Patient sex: M
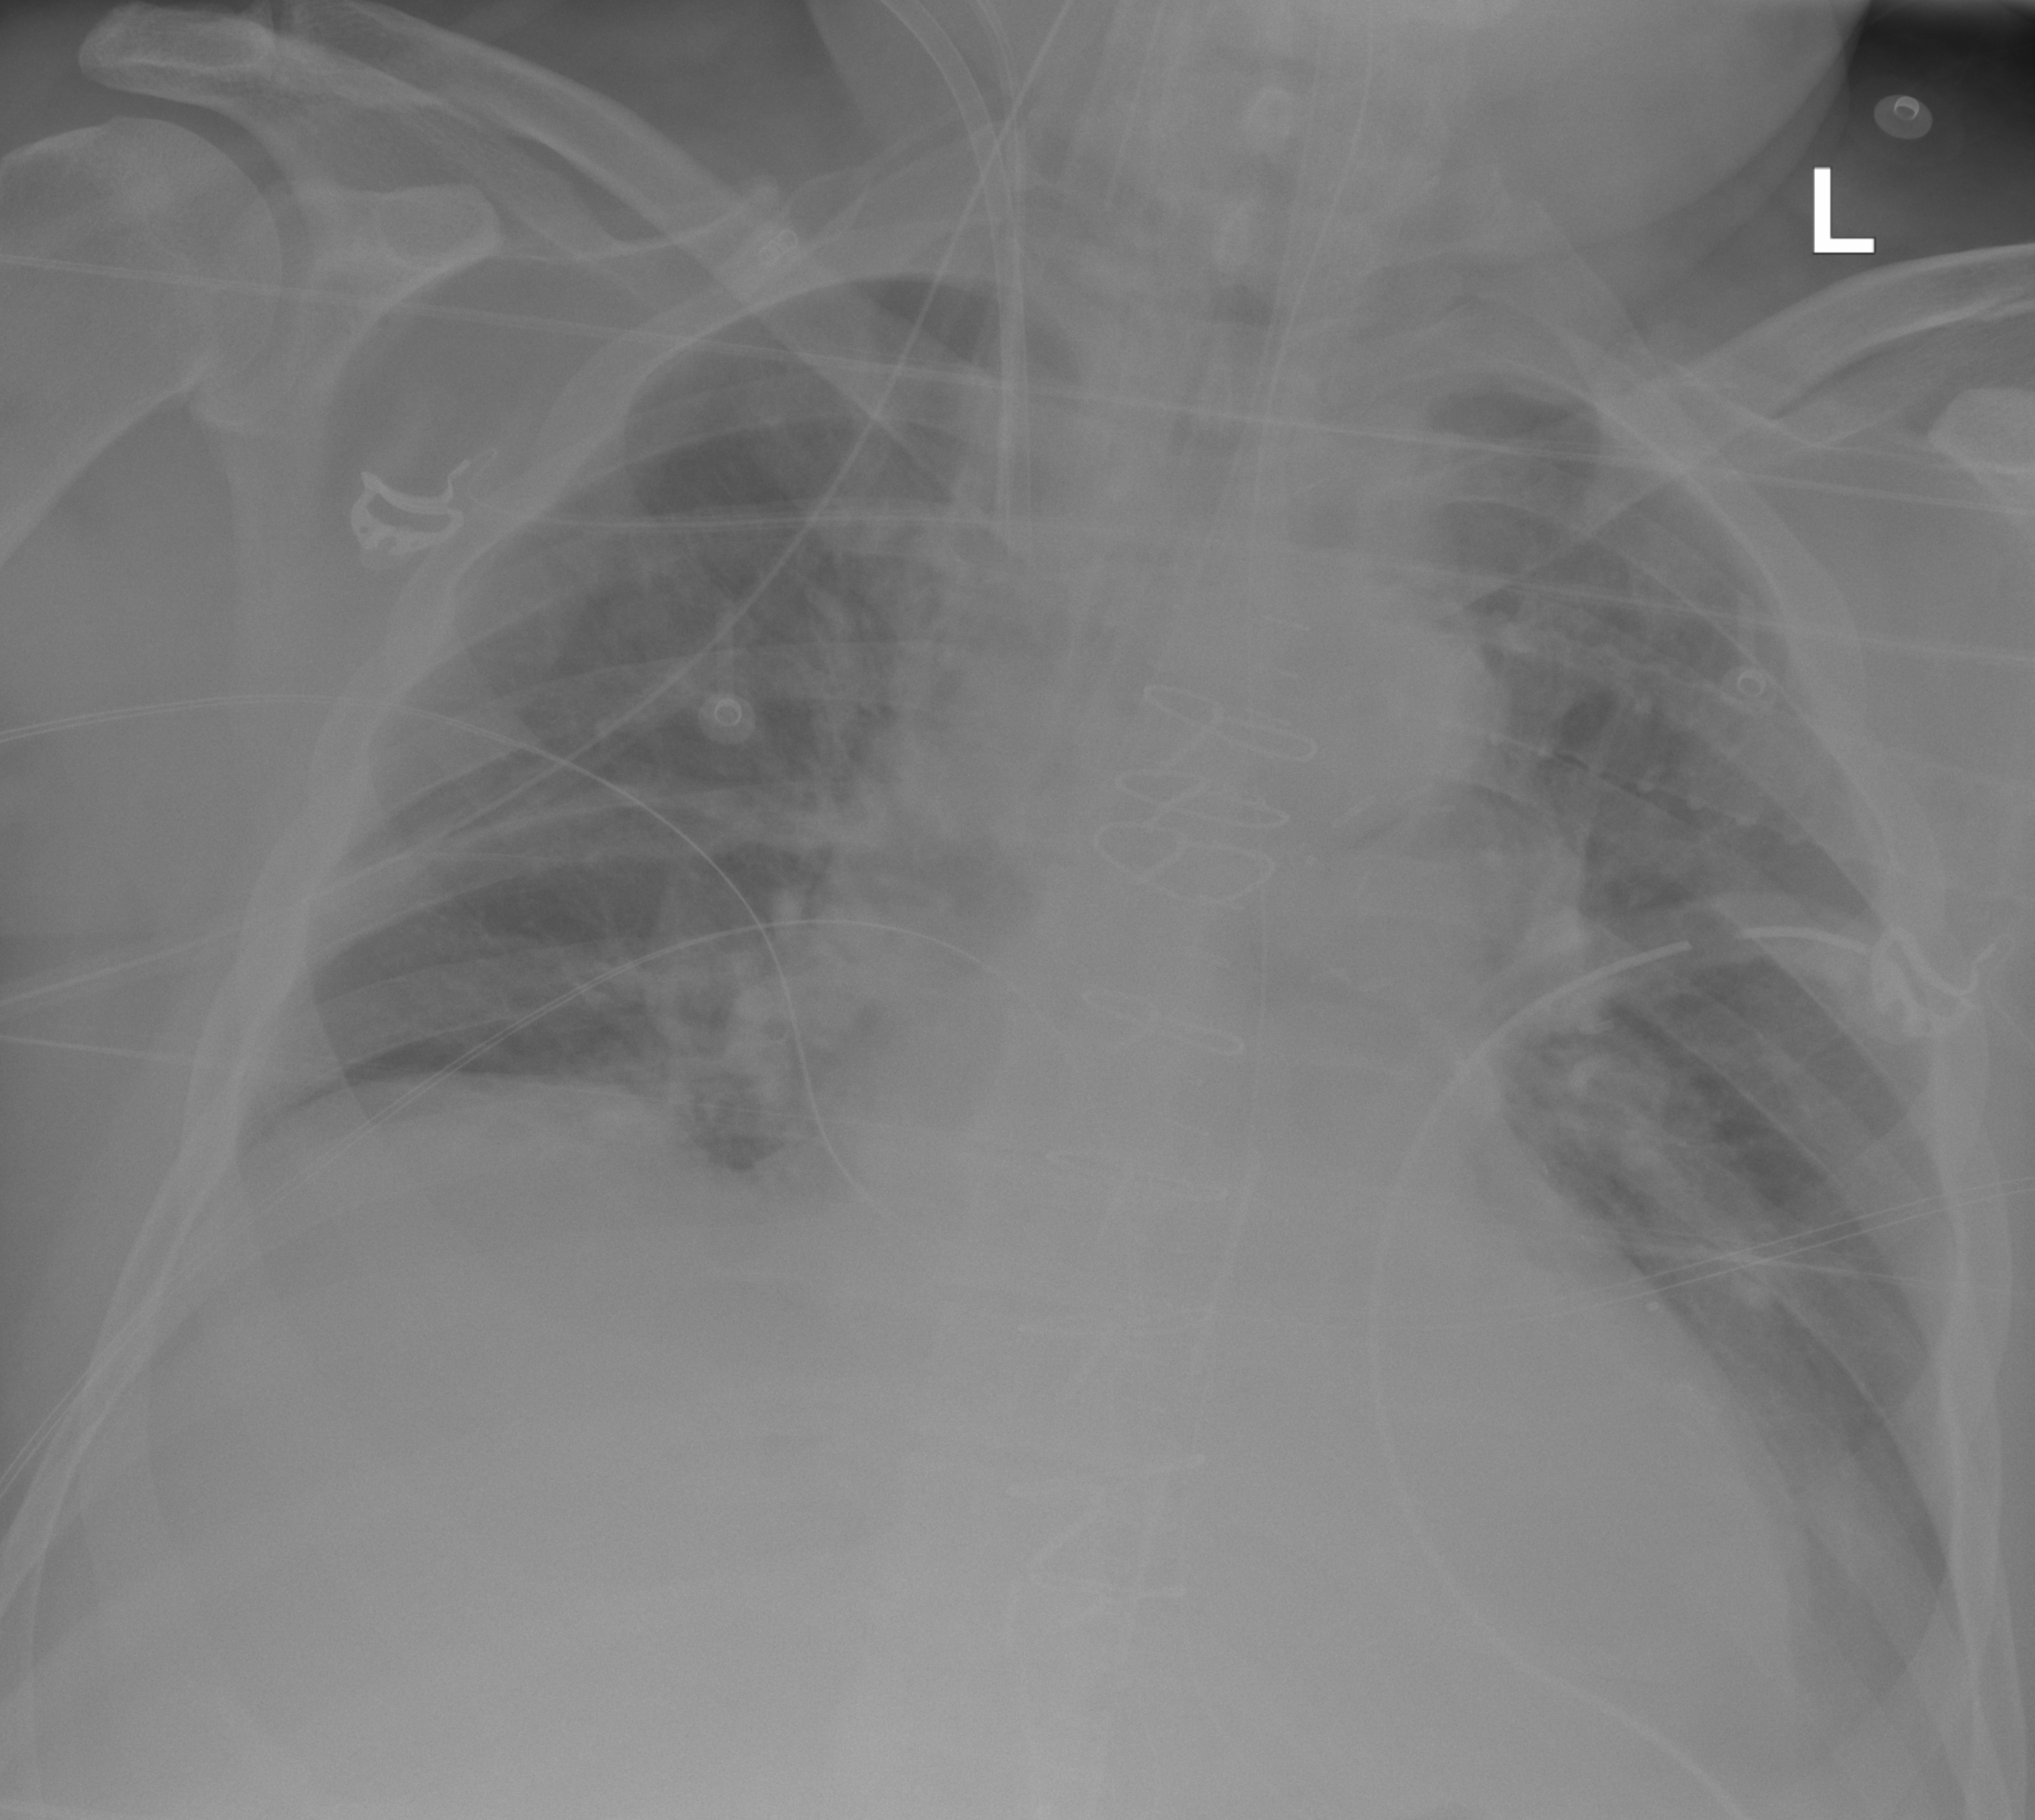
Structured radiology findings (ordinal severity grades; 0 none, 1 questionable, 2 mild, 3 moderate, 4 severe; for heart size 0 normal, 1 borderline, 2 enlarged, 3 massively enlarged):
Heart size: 1
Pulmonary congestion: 2
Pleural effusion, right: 0
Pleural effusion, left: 2
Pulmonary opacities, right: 2
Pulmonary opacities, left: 2
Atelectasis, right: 1
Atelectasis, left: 1